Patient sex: F
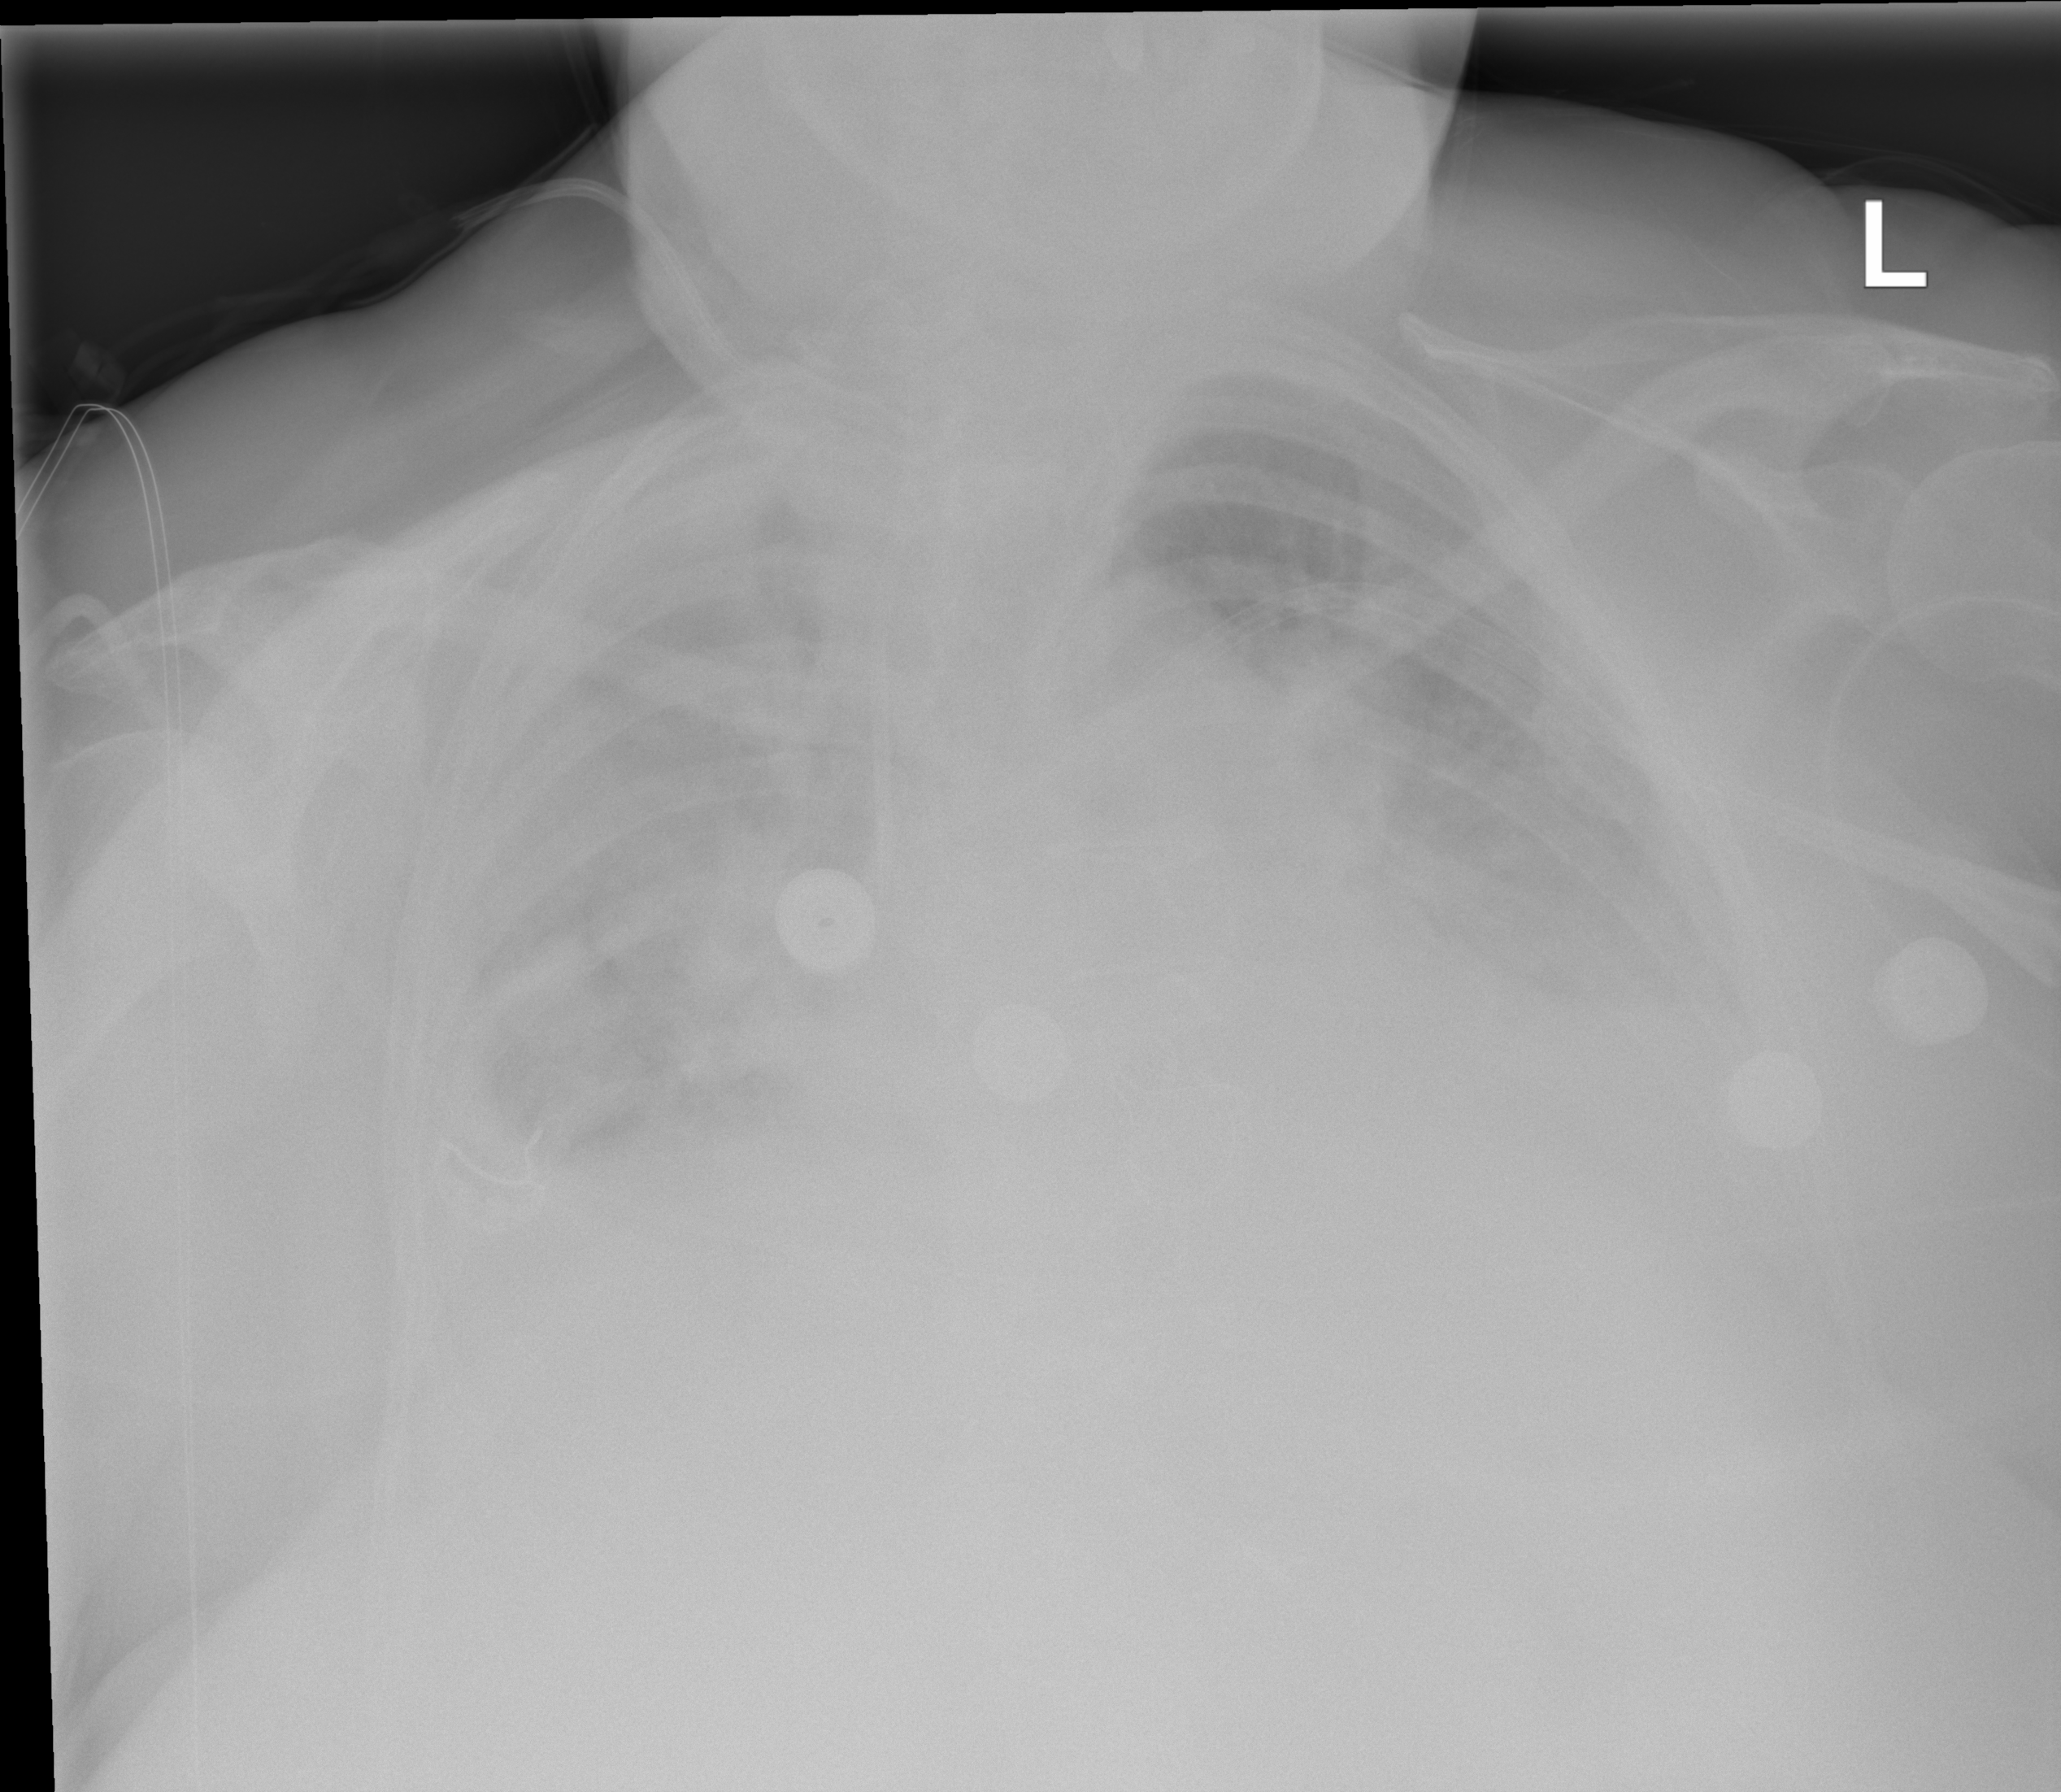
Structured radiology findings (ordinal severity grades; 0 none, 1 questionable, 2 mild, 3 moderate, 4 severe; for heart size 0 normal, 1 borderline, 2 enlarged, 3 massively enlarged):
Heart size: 2
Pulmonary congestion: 2
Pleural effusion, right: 3
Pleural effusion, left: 2
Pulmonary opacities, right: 2
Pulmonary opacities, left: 2
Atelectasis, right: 2
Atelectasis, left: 2